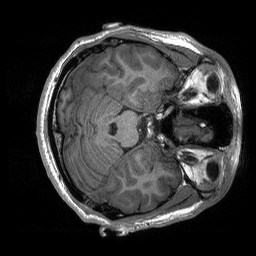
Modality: T1w
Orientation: axial
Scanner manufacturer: siemens
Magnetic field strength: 3 T
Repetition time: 2.3 s
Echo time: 0.00207 s